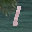
Label: 1